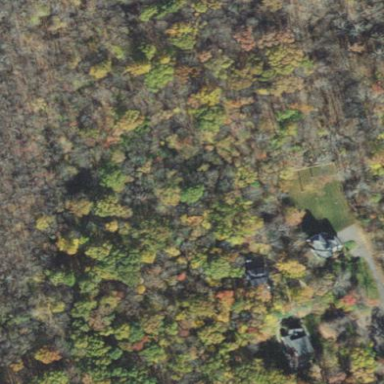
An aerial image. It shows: Existing Preserved Open Space in woodland area.